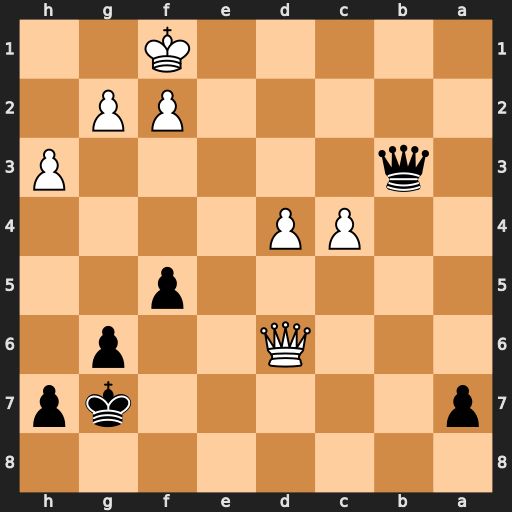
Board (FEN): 8/p5kp/3Q2p1/5p2/2PP4/1q5P/5PP1/5K2
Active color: b
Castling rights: -
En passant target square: -
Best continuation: Qd1#